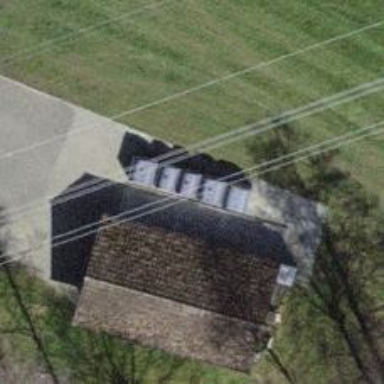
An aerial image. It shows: Recycling container at amenity designated for recycling.